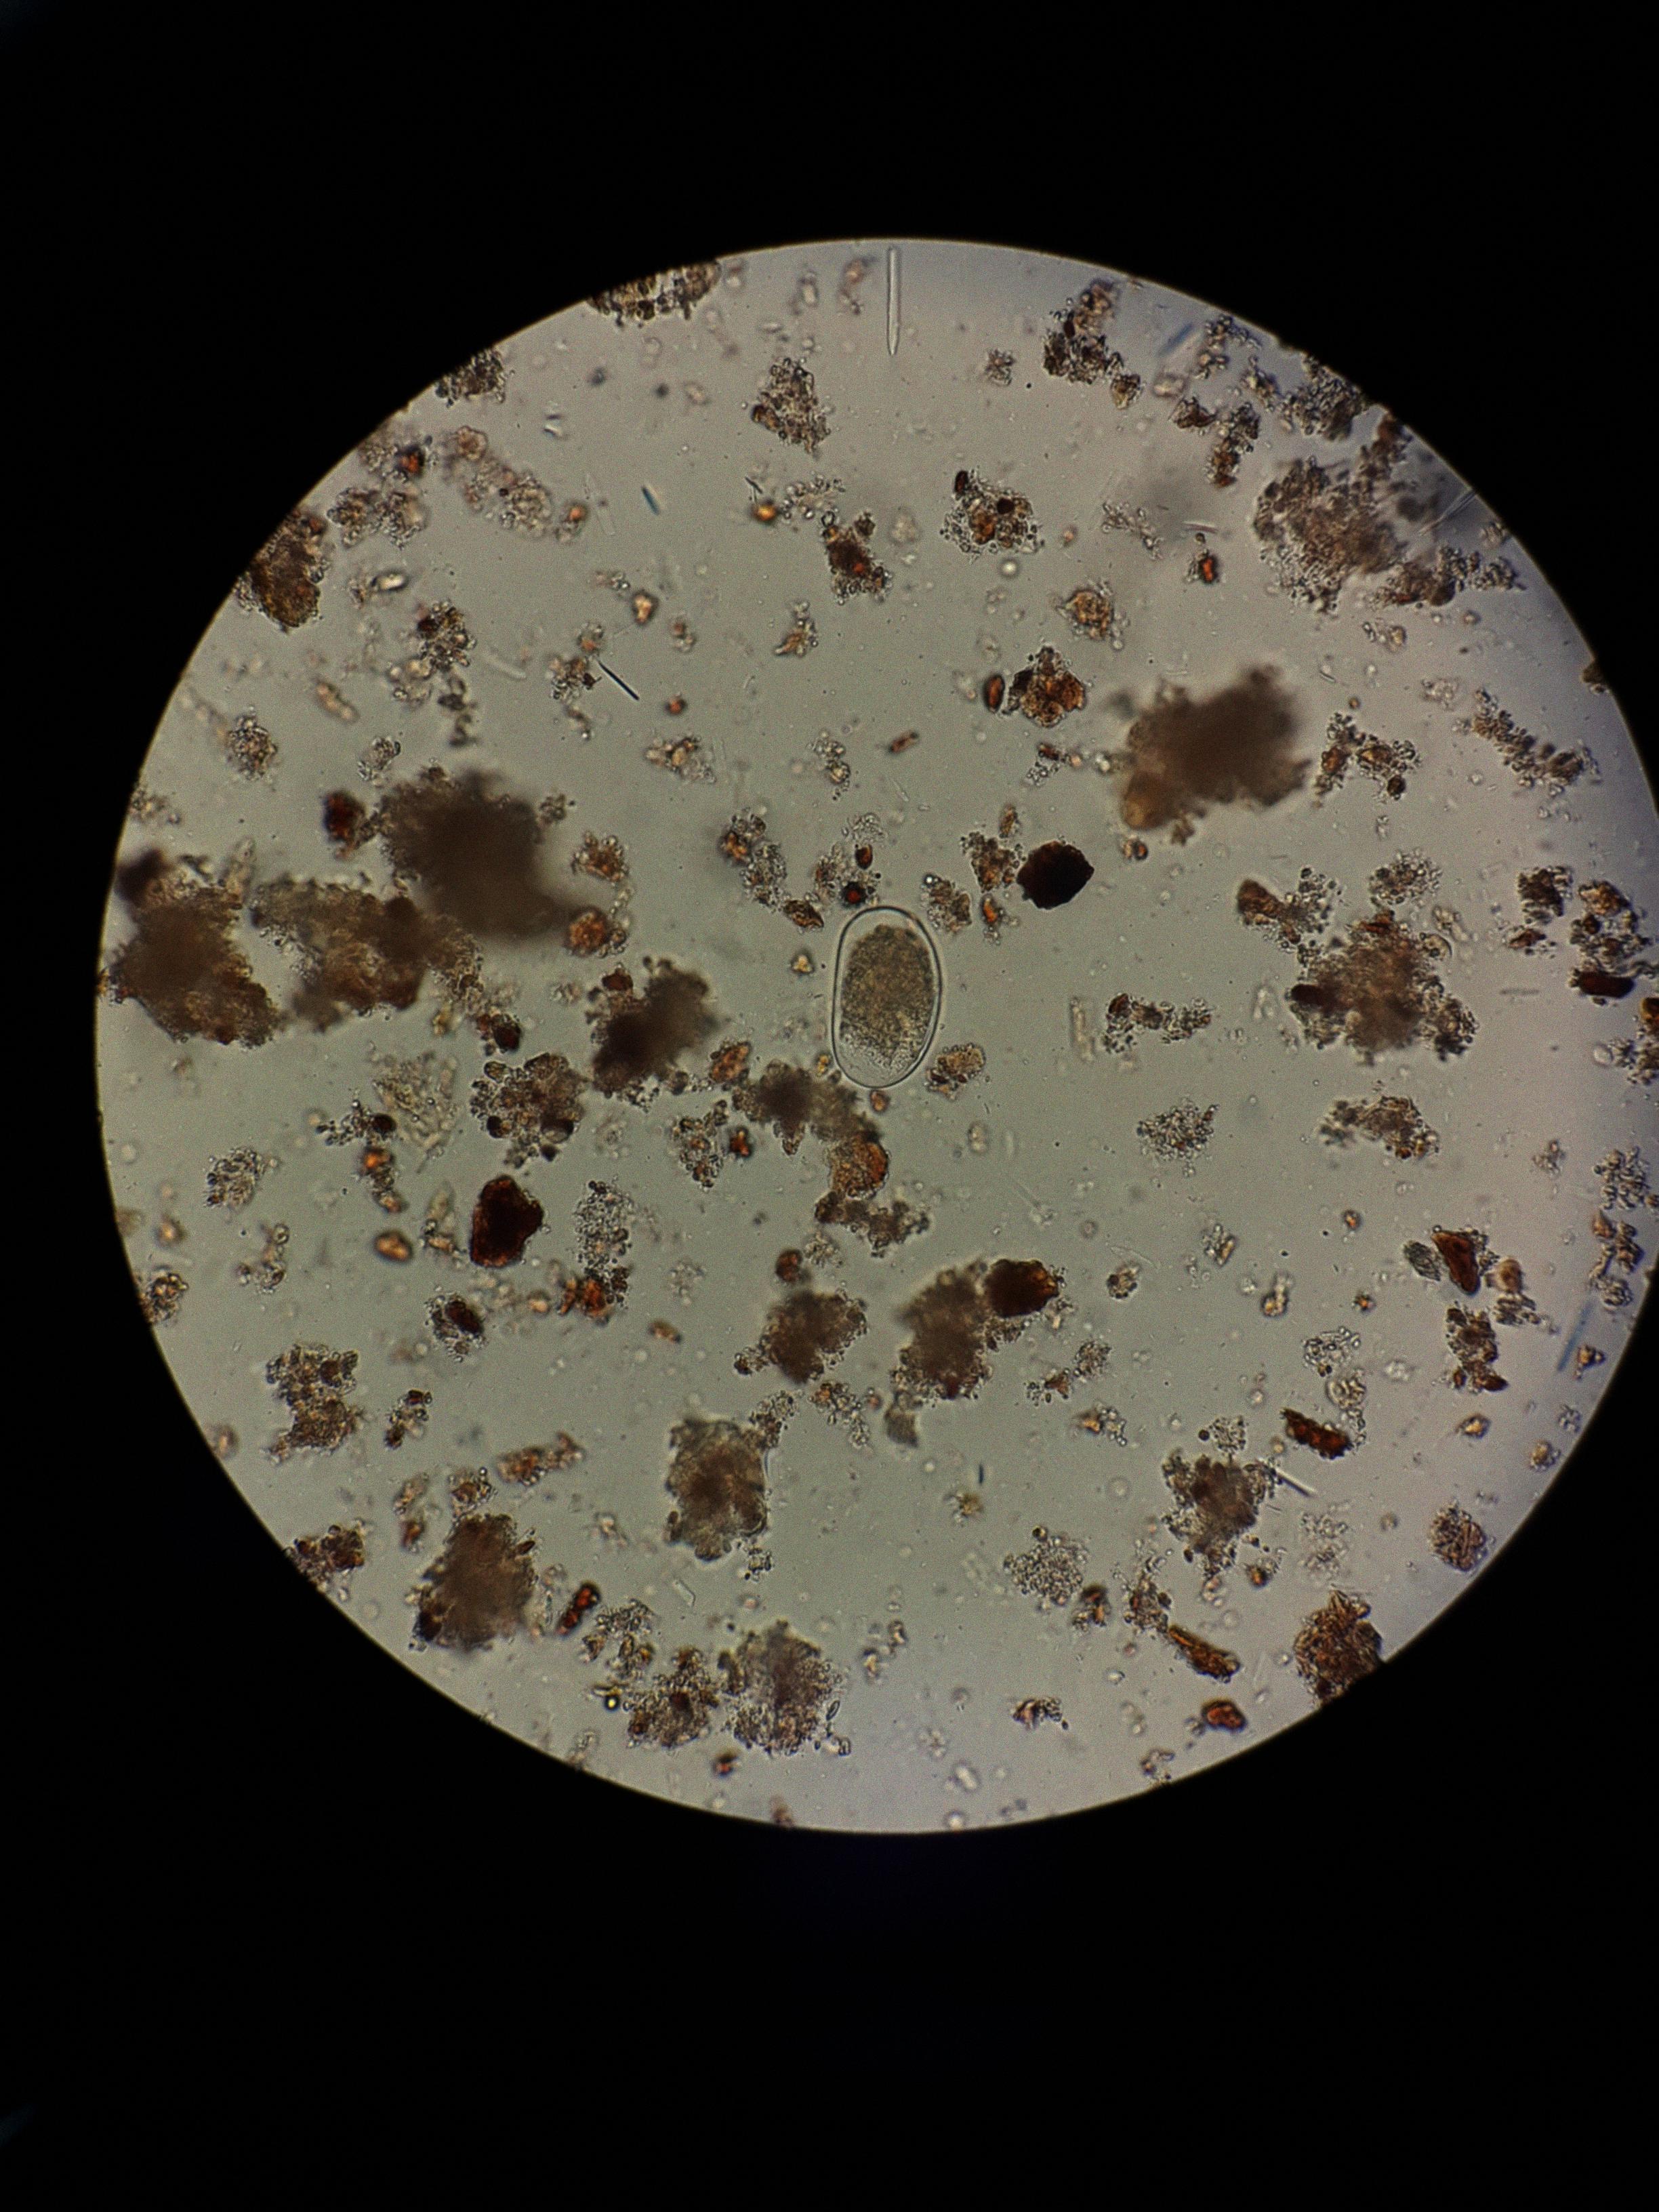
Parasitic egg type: Hookworm egg